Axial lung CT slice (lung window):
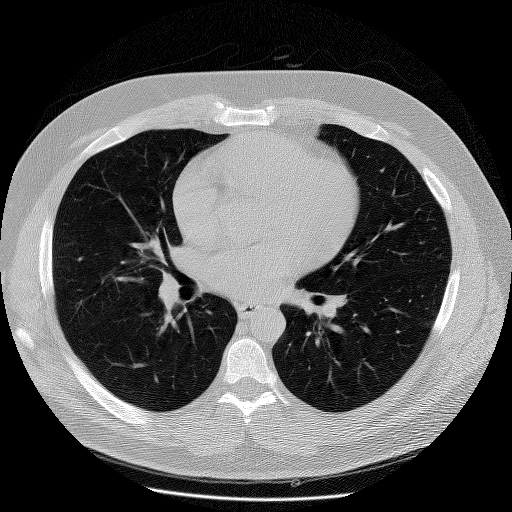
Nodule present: no